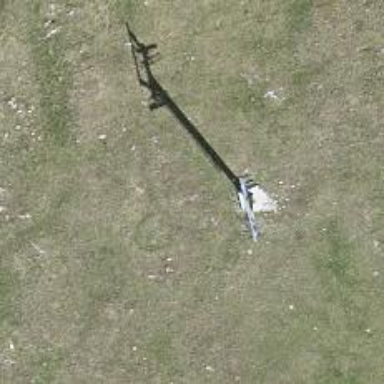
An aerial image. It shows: Pylon used for aerialway.